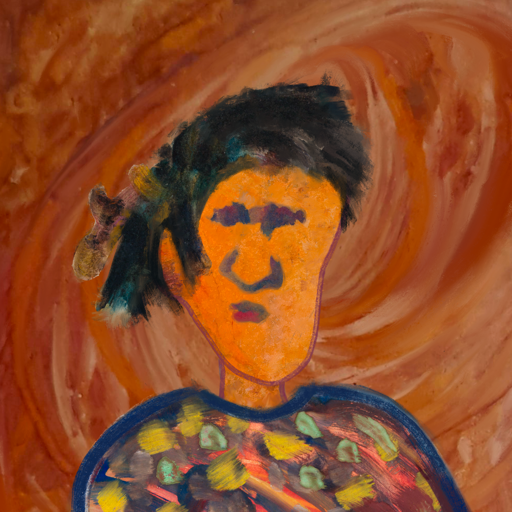
Background: Pious_Lady, Head And Neck Front: Hypocrite, Face Front: In_The_Sun, Bust: Mother_And_Son_Mother, Hair Front: Pipe, Head Accessory: Blank, Second Necklace: Blank, Necklace: Blank, Baby: Blank